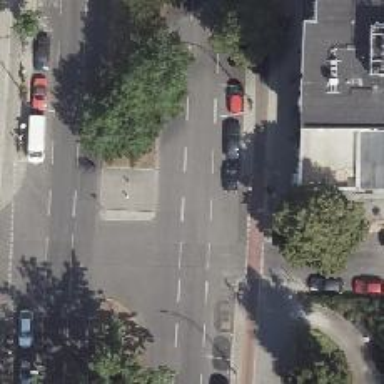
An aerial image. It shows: Unmarked crossing on the road.